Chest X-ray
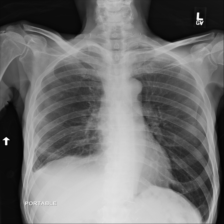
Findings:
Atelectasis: negative
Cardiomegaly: negative
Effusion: negative
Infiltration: negative
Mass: negative
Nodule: negative
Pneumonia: negative
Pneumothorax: negative
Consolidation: negative
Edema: negative
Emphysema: negative
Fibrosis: negative
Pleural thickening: negative
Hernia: negative